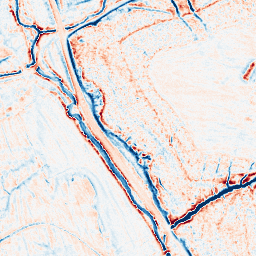
Category: edge_preserving
Decomposition family: anisotropic_diffusion
Decomposition parameters: iterations: 50
kappa: 30
gamma: 0.05
Upsampling method: bspline
Upsampling parameters: scale: 2
Upsampling scale: 2